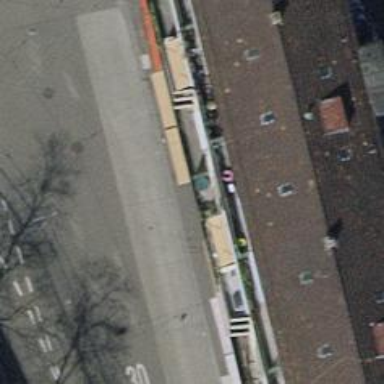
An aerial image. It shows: Fast food establishment.